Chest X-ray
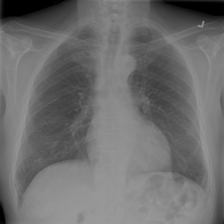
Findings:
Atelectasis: negative
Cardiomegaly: negative
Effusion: negative
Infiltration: negative
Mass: negative
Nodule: negative
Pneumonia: negative
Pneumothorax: negative
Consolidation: negative
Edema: negative
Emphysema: negative
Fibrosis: negative
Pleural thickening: negative
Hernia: negative